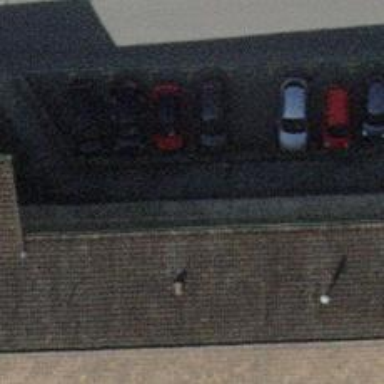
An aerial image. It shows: Motorcycle parking area.